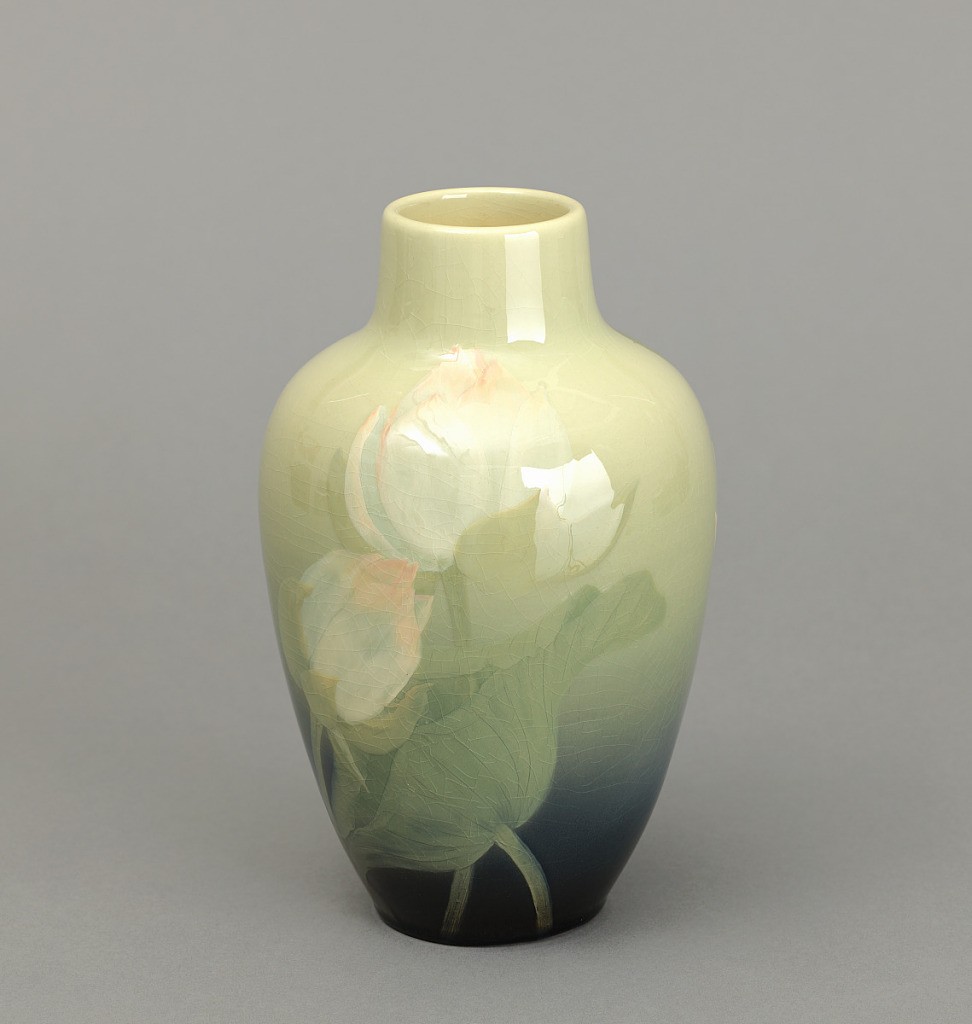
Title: Vase
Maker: Rookwood Pottery, American, 1880 - 1967
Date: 1906
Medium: Glazed earthenware
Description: Cast white clay body.  Ovoid body with raised neck; no foot.  Underglaze slip-decorated on front with two large unopened lotus blossoms with water leaves and single blossom with unfurled leaf and stem on side.  Blossoms are pastel pink and leaves are a pale gray-green. Background shades from a dark blue to a pale green at shoulder.  Allover clear high glaze with wide crackle. Bottom glazed.